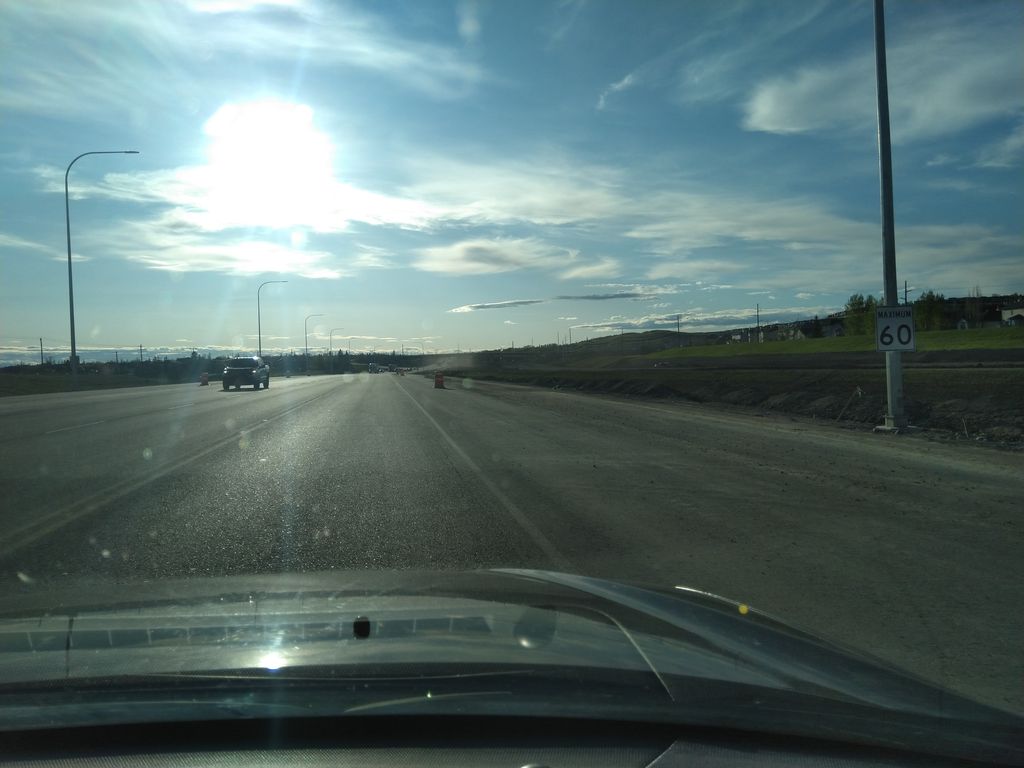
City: calgary